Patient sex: M
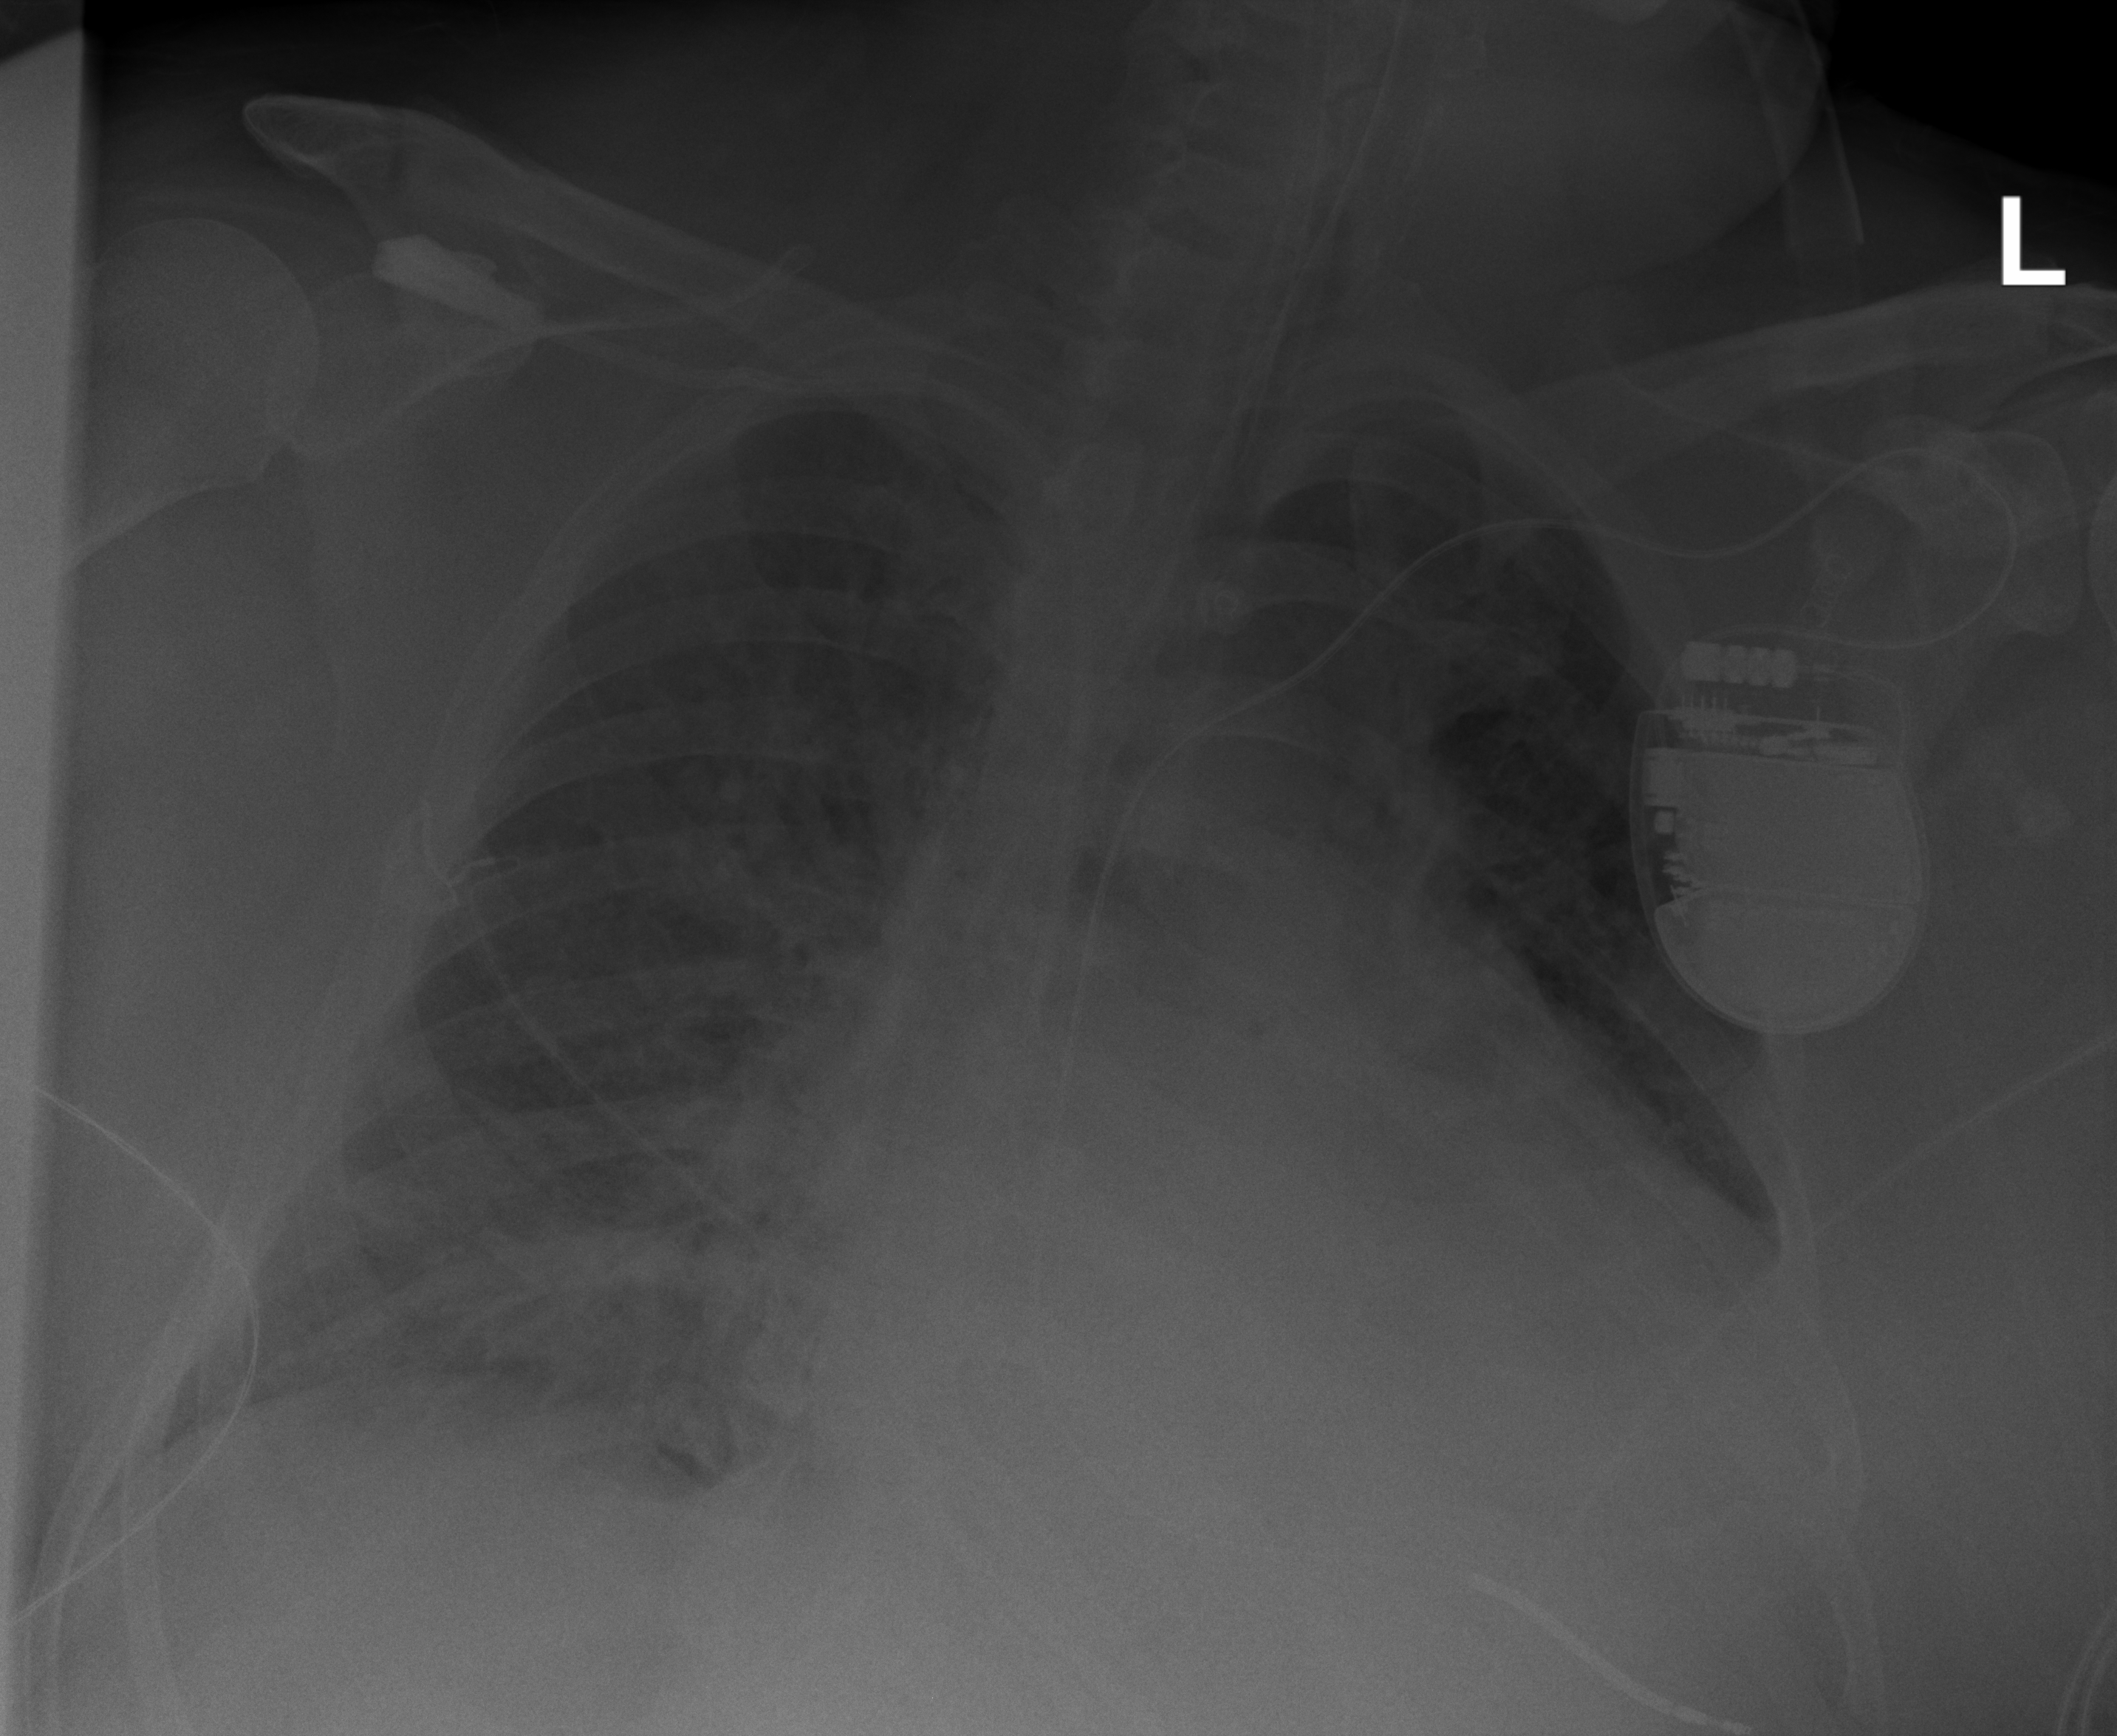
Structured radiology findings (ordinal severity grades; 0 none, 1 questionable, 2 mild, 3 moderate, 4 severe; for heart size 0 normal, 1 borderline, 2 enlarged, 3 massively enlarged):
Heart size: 2
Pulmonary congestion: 2
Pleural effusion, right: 2
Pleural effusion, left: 2
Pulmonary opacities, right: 2
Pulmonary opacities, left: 2
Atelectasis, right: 2
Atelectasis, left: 2